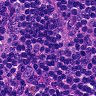
Metastatic tissue present: no